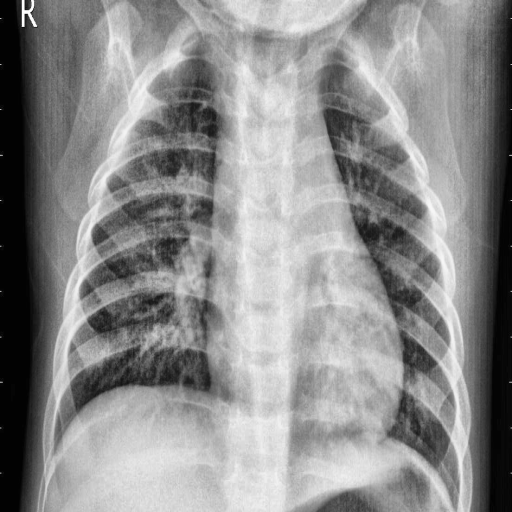
Finding: PNEUMONIA